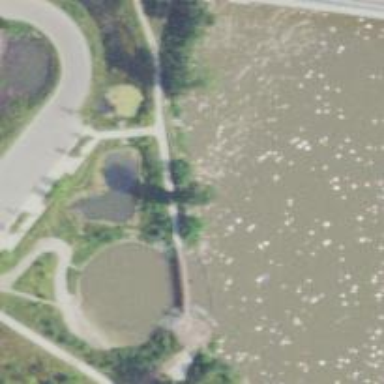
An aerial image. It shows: Footway bridge.